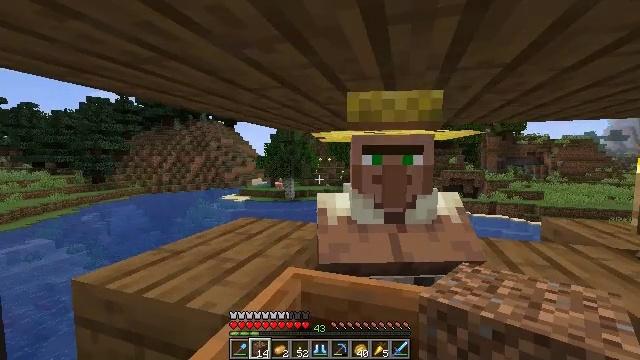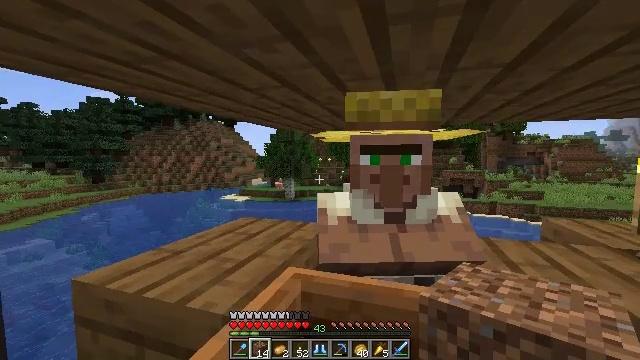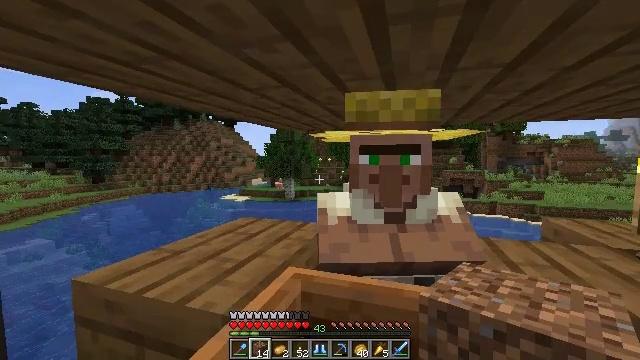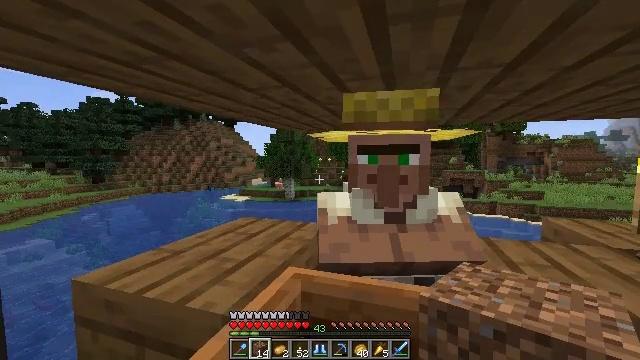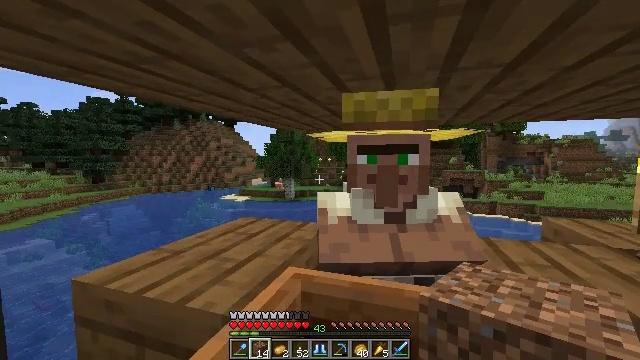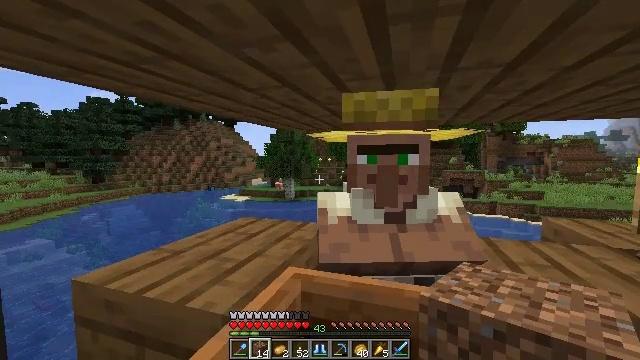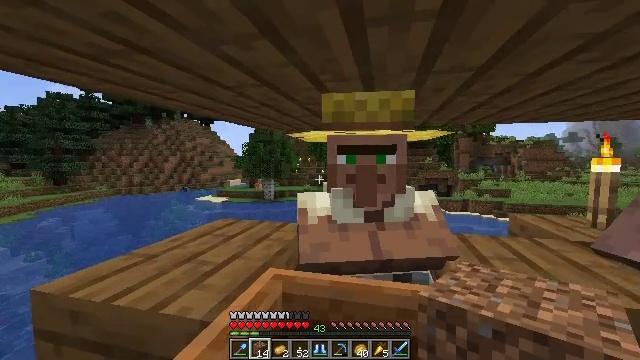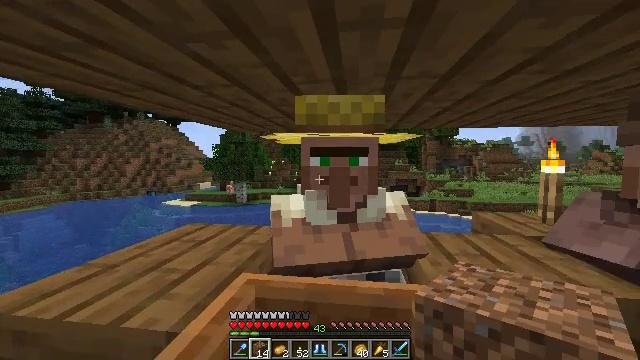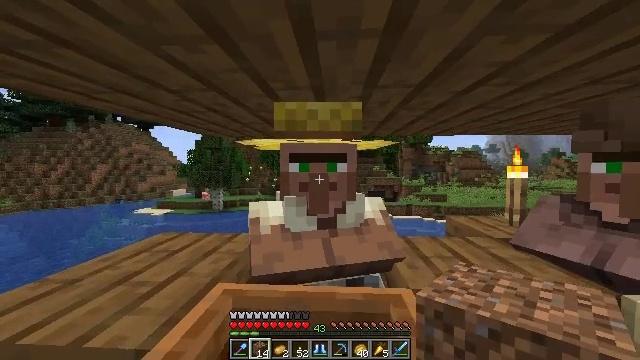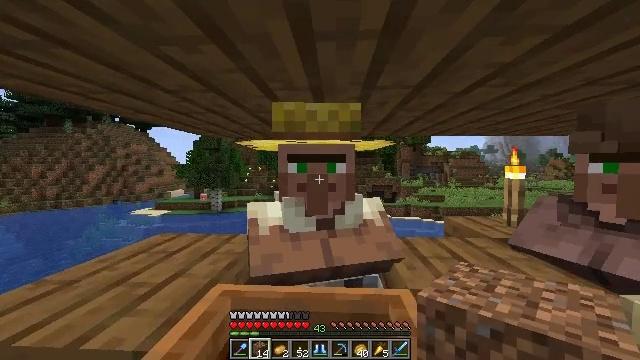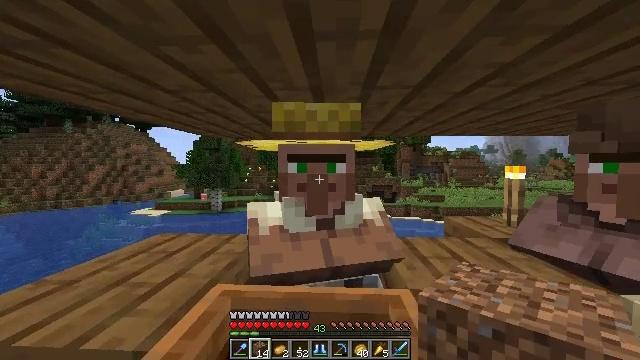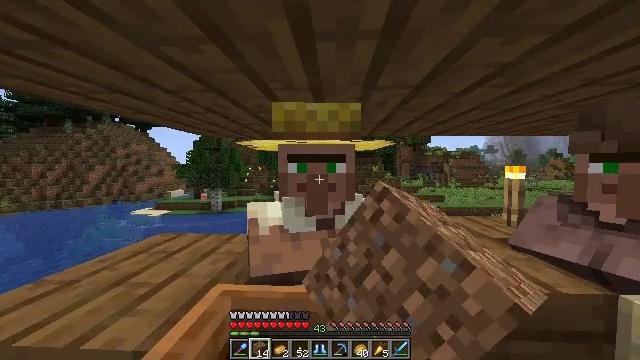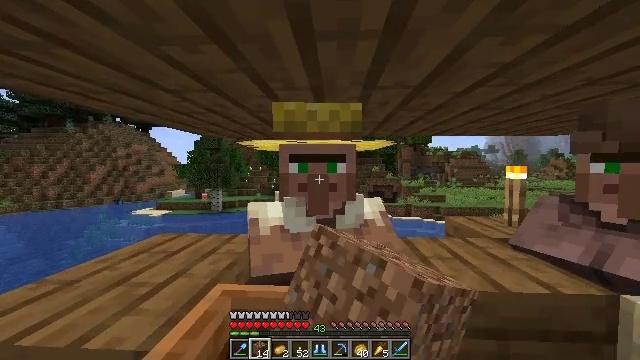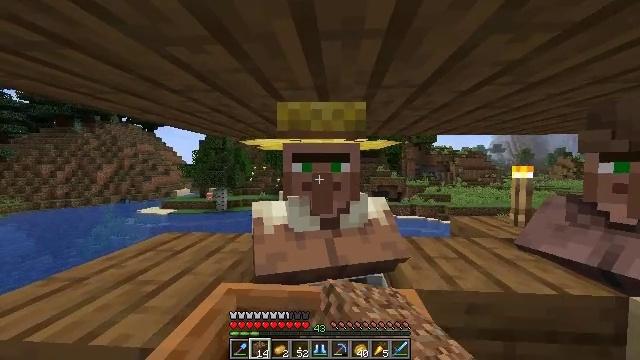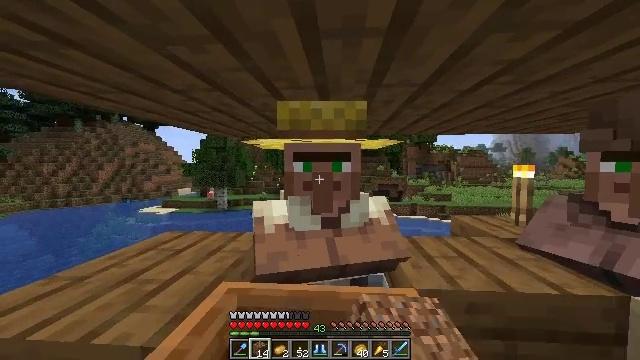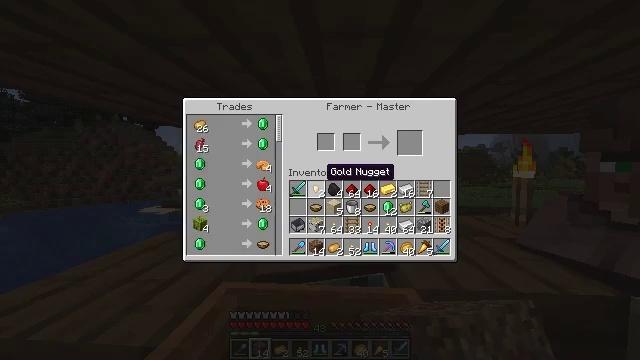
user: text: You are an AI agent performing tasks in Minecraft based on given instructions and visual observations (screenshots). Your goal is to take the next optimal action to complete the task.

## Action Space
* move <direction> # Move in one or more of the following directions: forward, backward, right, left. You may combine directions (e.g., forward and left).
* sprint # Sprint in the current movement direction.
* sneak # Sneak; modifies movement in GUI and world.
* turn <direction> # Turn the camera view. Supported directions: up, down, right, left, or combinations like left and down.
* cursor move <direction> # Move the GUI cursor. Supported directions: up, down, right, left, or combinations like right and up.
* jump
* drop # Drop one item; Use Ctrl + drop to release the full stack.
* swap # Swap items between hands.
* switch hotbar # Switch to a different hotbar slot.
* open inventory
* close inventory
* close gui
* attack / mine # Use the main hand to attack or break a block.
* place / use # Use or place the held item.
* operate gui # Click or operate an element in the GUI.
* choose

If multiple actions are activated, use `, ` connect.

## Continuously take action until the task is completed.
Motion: motion action
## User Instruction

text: Take gold nuggets and a carrot to craft a golden carrot.
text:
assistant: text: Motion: no_op
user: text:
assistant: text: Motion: no_op
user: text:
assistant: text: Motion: no_op
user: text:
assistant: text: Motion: no_op
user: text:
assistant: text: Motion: no_op
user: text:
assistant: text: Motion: turn right
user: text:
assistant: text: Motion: turn right
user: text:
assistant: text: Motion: turn right and up
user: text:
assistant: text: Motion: no_op
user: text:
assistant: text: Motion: use / place
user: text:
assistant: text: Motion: use / place
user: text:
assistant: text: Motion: use / place
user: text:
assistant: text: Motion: no_op
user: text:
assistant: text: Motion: no_op
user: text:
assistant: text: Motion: open gui
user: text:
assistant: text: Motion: no_op
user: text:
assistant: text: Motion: no_op
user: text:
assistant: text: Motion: no_op
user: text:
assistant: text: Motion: no_op
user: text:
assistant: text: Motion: no_op
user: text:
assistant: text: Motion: no_op
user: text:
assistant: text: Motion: sneak
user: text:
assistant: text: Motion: sneak
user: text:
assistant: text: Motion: sneak
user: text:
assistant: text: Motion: sneak
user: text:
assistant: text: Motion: sneak, cursor move left
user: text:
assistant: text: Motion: sneak
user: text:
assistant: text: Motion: sneak
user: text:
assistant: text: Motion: sneak
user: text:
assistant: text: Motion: sneak